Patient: sex F, age 63
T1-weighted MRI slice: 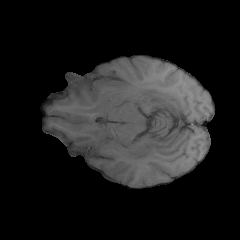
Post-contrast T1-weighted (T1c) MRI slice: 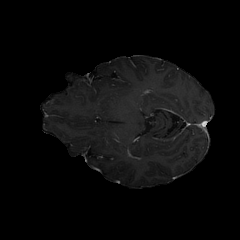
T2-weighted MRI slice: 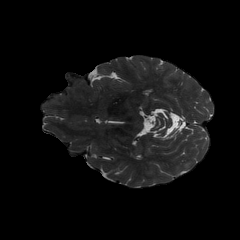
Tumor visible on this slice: no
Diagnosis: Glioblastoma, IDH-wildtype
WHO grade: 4